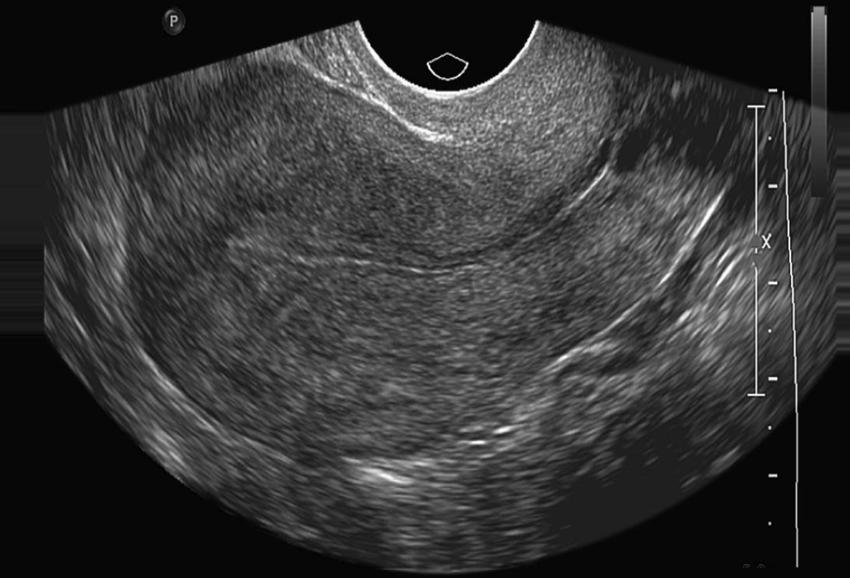
Label: notinfected